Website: apple
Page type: delivery-shipping
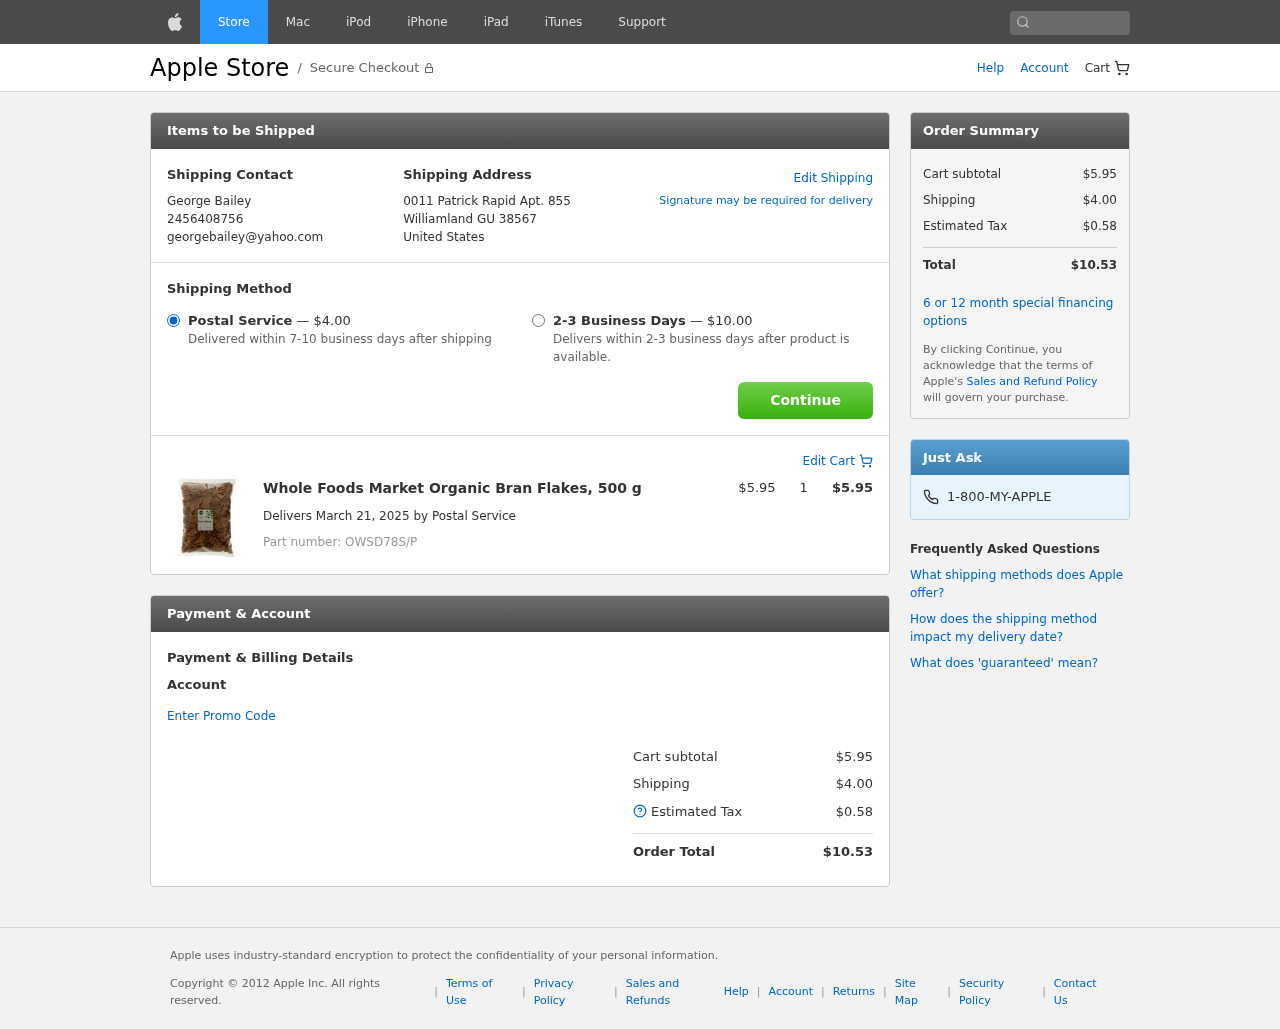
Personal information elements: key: PII_CITY
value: Williamland
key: PII_COUNTRY
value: United States
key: PII_EMAIL
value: georgebailey@yahoo.com
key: PII_FULLNAME
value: George Bailey
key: PII_PHONE
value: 2456408756
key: PII_POSTCODE
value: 38567
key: PII_STATE_ABBR
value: GU
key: PII_STREET
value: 0011 Patrick Rapid Apt. 855
Product elements: key: PRODUCT1_NAME
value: Whole Foods Market Organic Bran Flakes, 500 g
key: PRODUCT1_PRICE
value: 5.95
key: PRODUCT1_QUANTITY
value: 1
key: PRODUCT1_SKU
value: OWSD78S/P
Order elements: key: ORDER_SHIPPING_COST
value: $4.00
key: ORDER_SUBTOTAL
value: $5.95
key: ORDER_DELIVERY_DATE
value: March 21, 2025
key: ORDER_TAX
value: $0.58
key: ORDER_TOTAL
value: $10.53